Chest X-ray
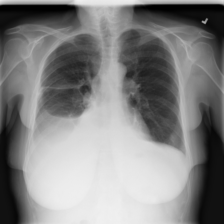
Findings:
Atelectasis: positive
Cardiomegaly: negative
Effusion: positive
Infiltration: negative
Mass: negative
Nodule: negative
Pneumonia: negative
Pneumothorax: negative
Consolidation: negative
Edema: negative
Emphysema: negative
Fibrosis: negative
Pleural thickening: negative
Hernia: negative